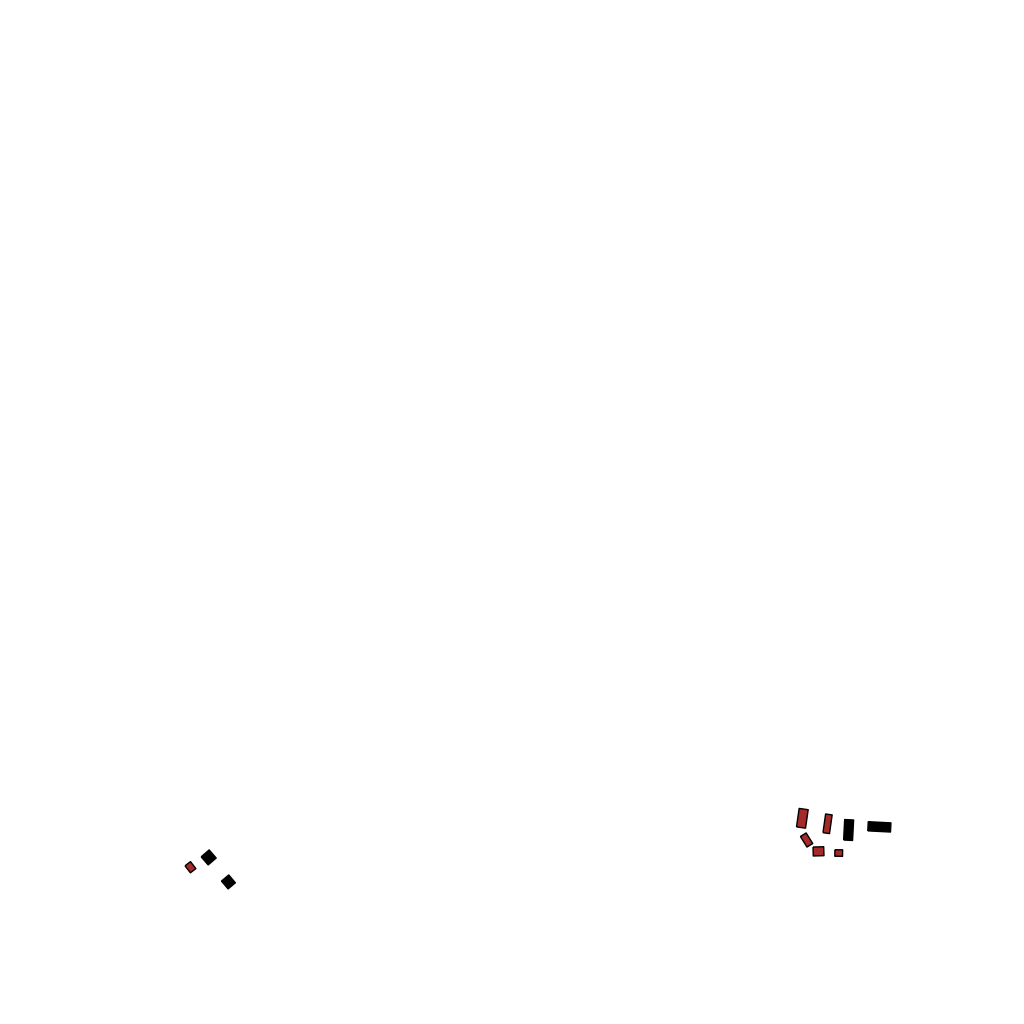
Tags: overhead vector_map, recreation, residential, soviet, individual_rise, low_rise, density_1, Building, Facility, 1.0 km²